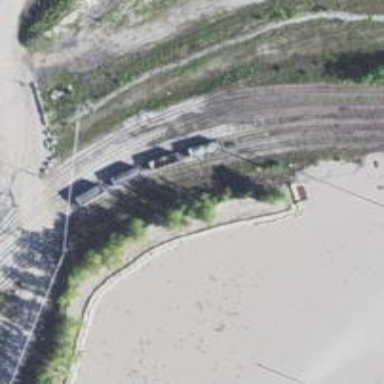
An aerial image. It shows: Railway yard.